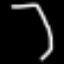
Label: octagon